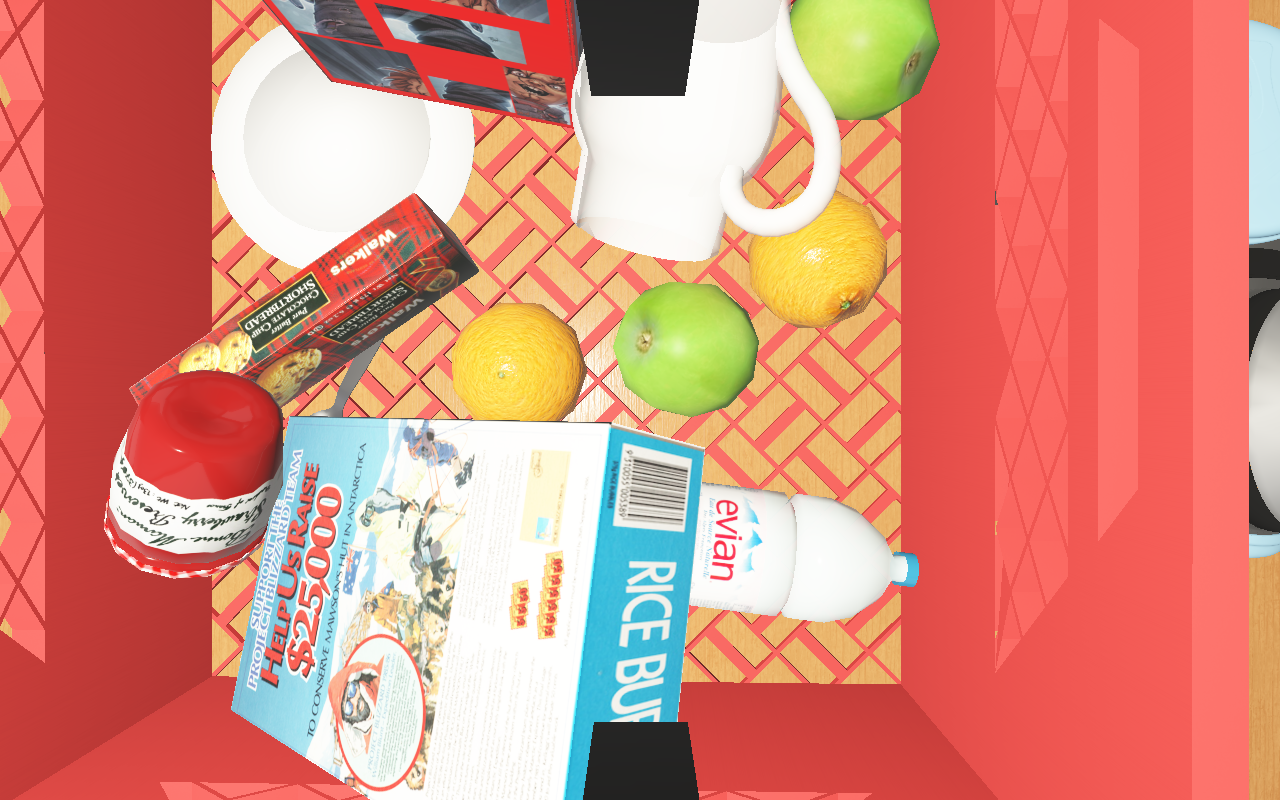
Objects in the scene:
carafe
water bottle
apple
apple
orange
orange
plate
glass
wineglass
jam jar
cereal box
biscuit box